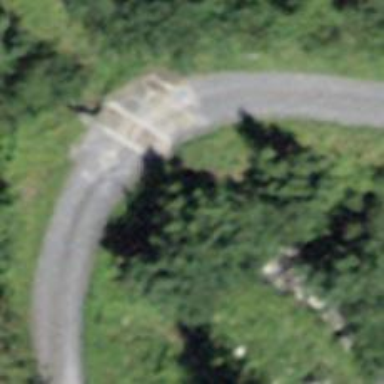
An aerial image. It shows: Culvert tunnel.